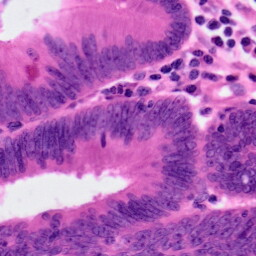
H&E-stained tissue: Colon